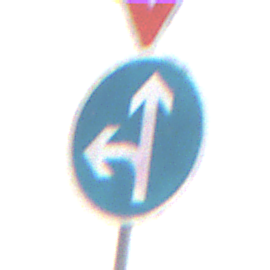
Verkehrszeichen: VorgeschriebeneFahrtrichtungGeradeausOderLinks
Zusatzzeichen oben: VorfahrtGewaehren
Umgebung: Outdoor, Nature
Tageszeit: MorningAfternoon
Wetter: PartlyCloudy
Licht: Natural
Jahreszeit: NotSpecified
Kontrast: MediumContrast